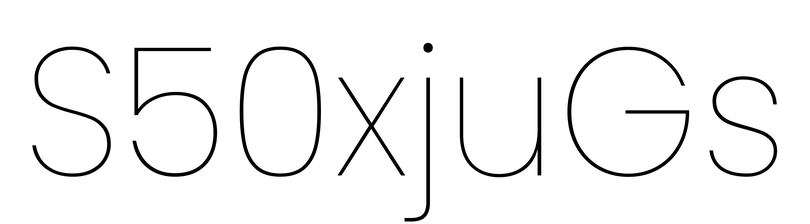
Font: Poppins-Thin